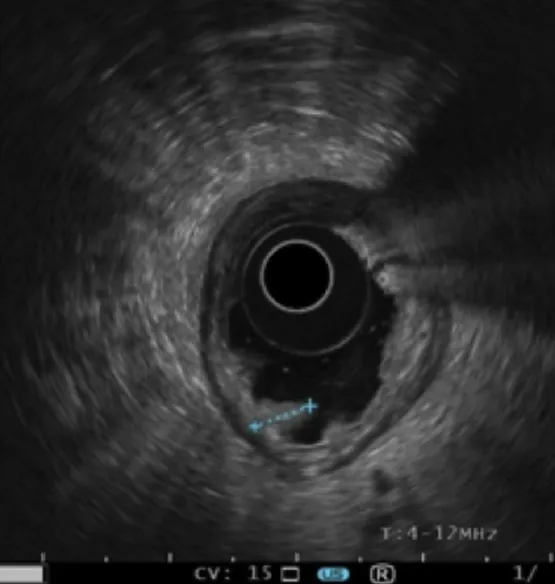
Endoscopic ultrasound showing a 32 mm adenocarcinoma (dots). The ulcerated tumor does not invade the muscularis.
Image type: radiology (ultrasound)